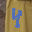
Label: 4